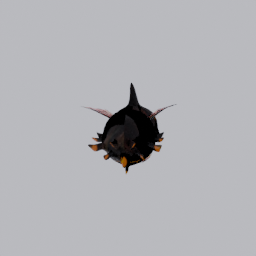
Label: animals